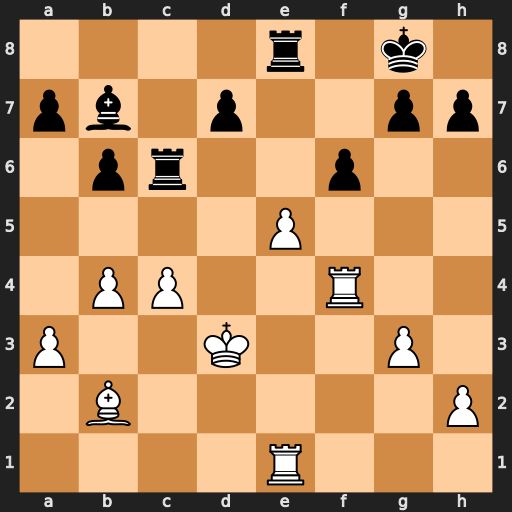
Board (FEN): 4r1k1/pb1p2pp/1pr2p2/4P3/1PP2R2/P2K2P1/1B5P/4R3
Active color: w
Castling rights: -
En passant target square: -
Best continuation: exf6 Rd6+ Kc2